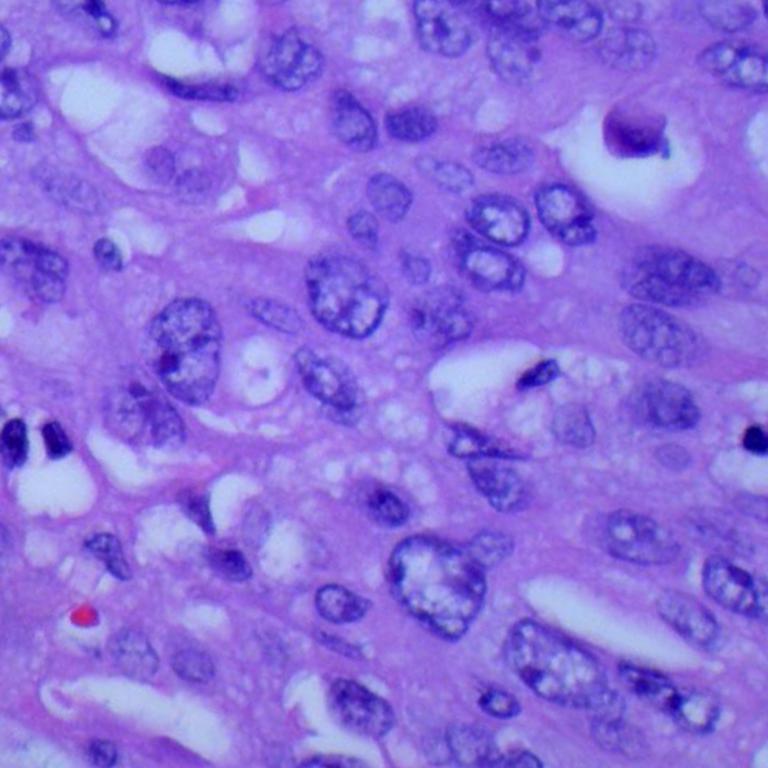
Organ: lung
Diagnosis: adenocarcinomas